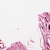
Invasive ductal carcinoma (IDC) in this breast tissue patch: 0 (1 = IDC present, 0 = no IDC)